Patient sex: F
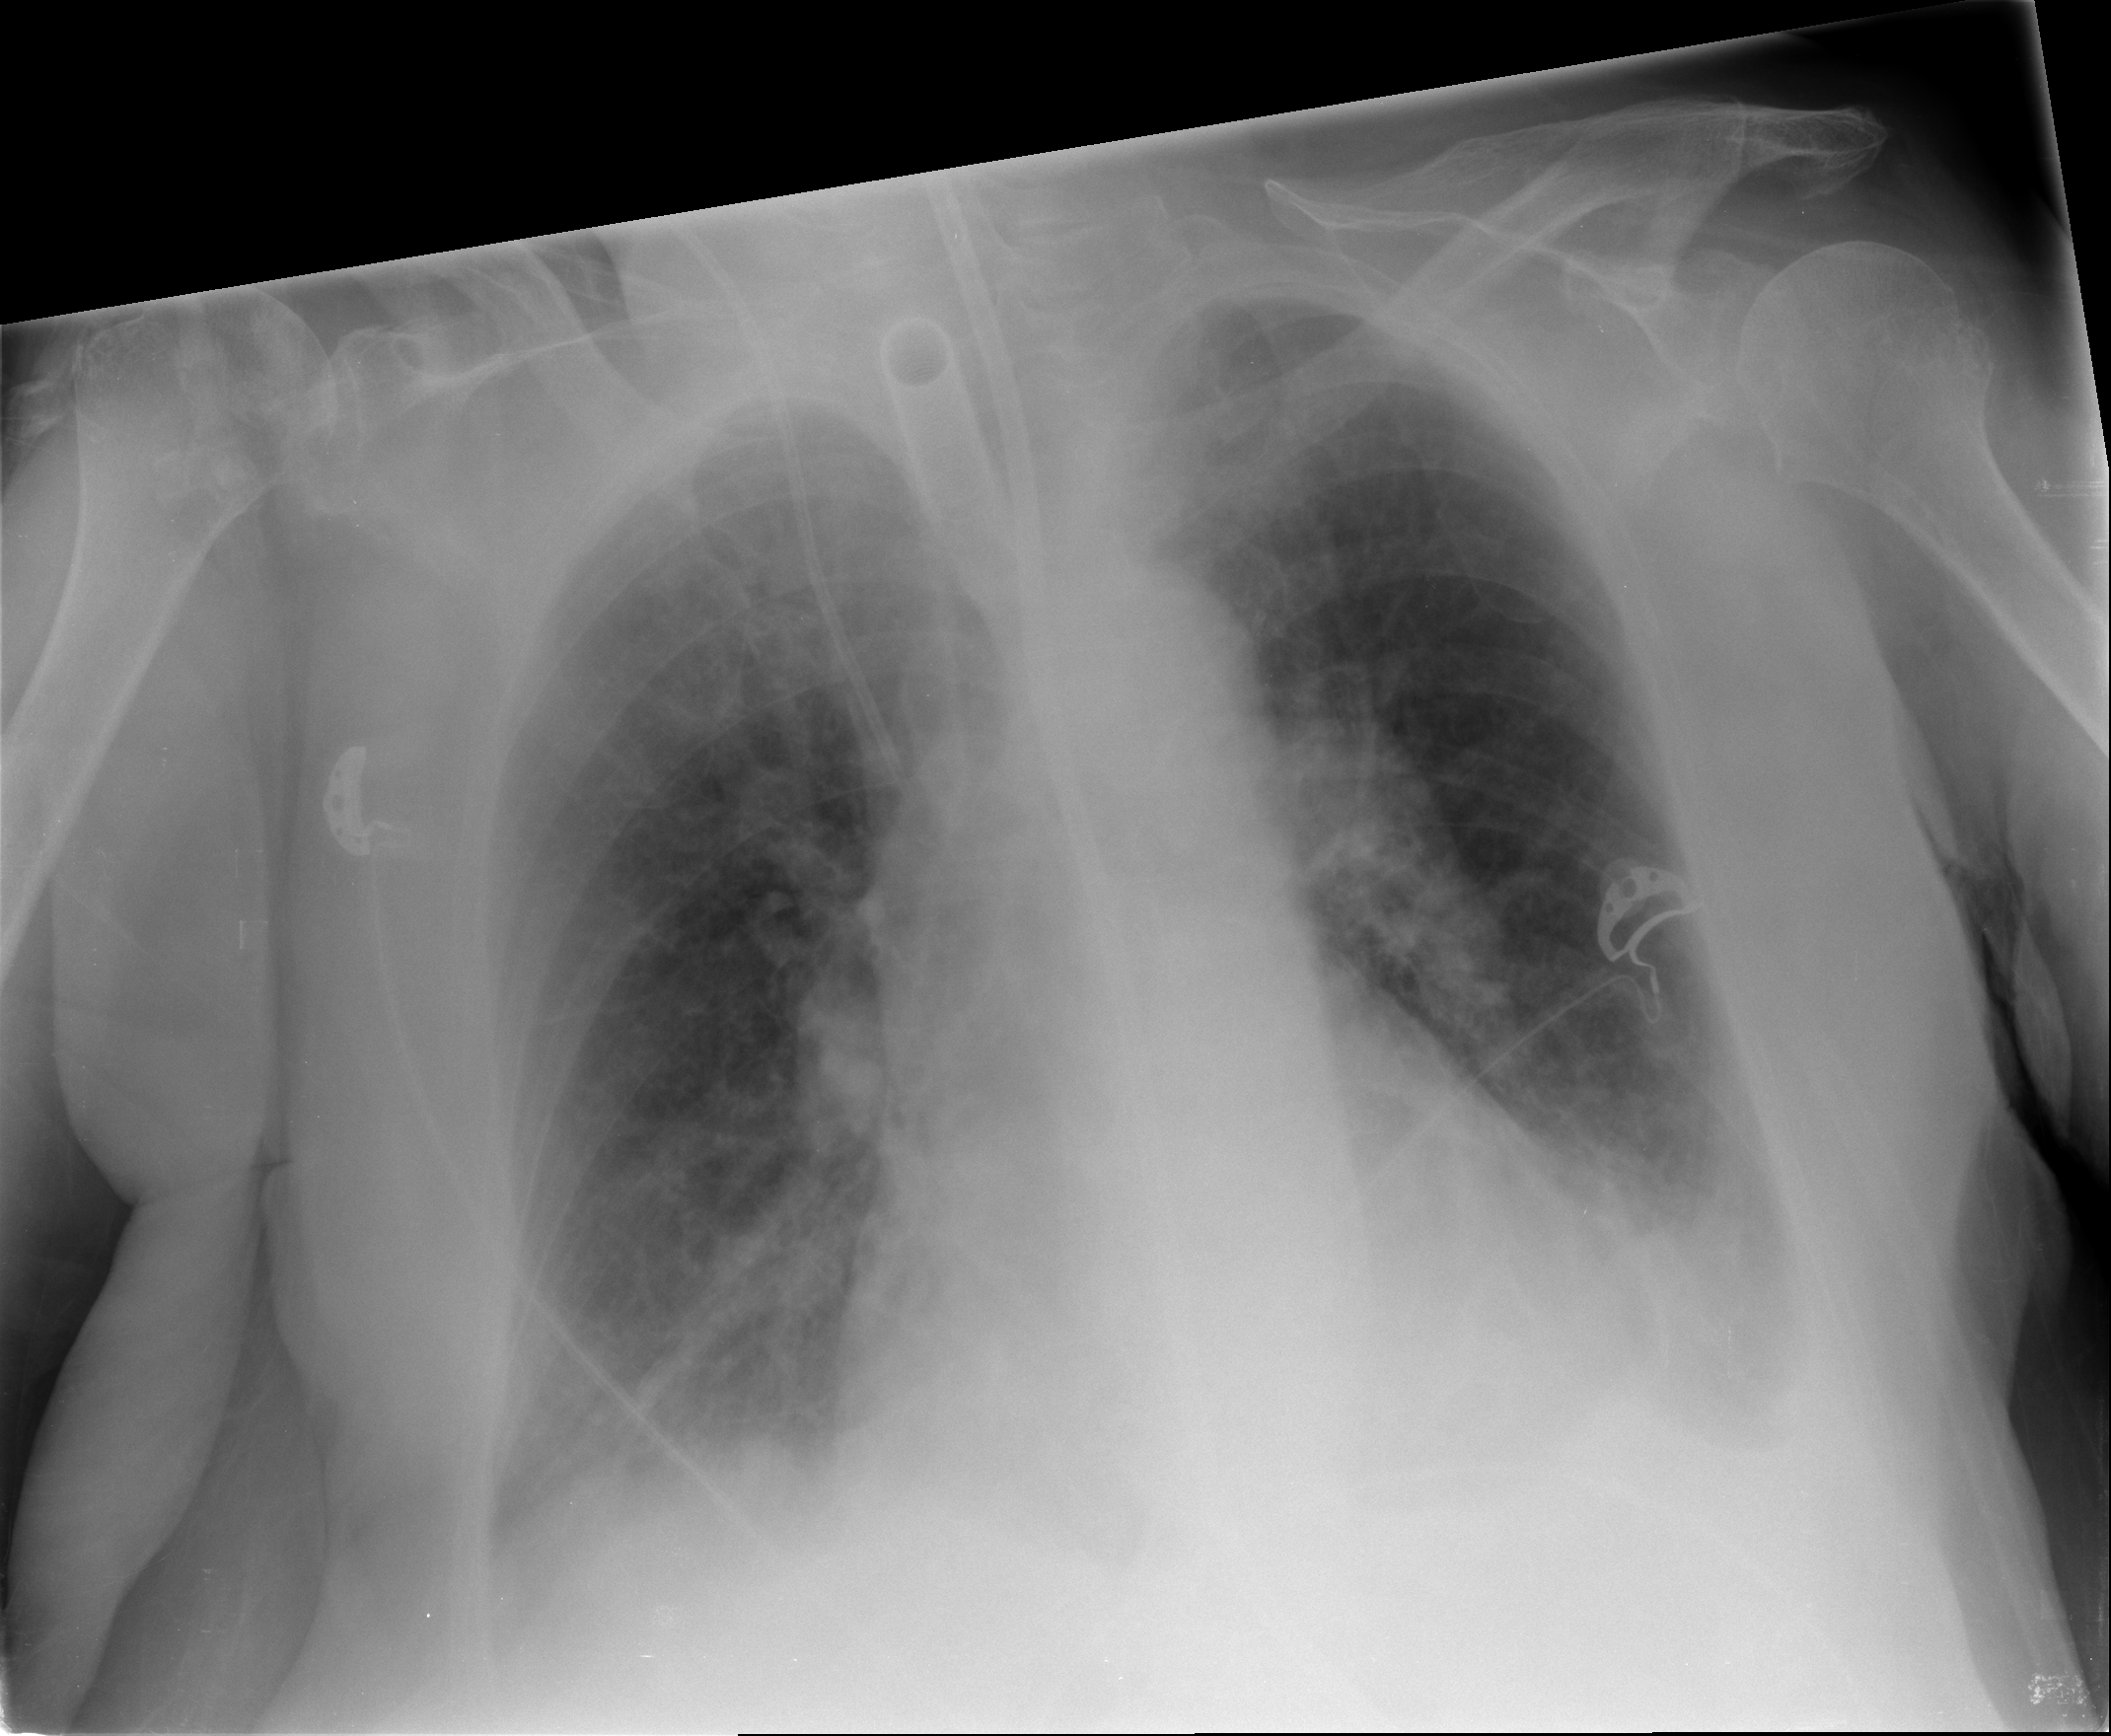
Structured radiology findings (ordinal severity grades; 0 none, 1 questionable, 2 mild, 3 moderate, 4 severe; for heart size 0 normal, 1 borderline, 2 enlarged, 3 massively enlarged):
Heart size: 2
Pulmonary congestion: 2
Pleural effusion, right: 1
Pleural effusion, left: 2
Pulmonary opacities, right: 1
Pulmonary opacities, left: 1
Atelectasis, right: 2
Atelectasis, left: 2